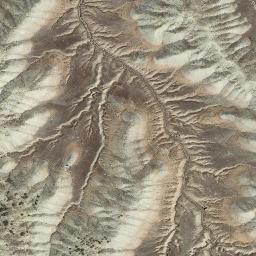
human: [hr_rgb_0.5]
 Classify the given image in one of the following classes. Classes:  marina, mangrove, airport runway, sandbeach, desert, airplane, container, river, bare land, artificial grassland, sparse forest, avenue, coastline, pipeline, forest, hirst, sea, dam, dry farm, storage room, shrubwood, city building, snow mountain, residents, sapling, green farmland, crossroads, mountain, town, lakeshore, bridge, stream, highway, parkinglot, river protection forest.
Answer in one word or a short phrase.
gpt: mountain